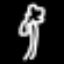
Label: palm tree